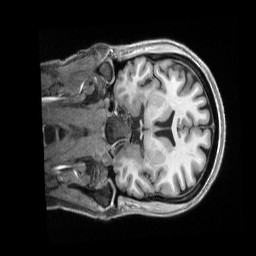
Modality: T1w
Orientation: coronal
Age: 40
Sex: female
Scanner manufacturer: siemens
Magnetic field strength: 3 T
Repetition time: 2.5 s
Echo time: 0.00296 s